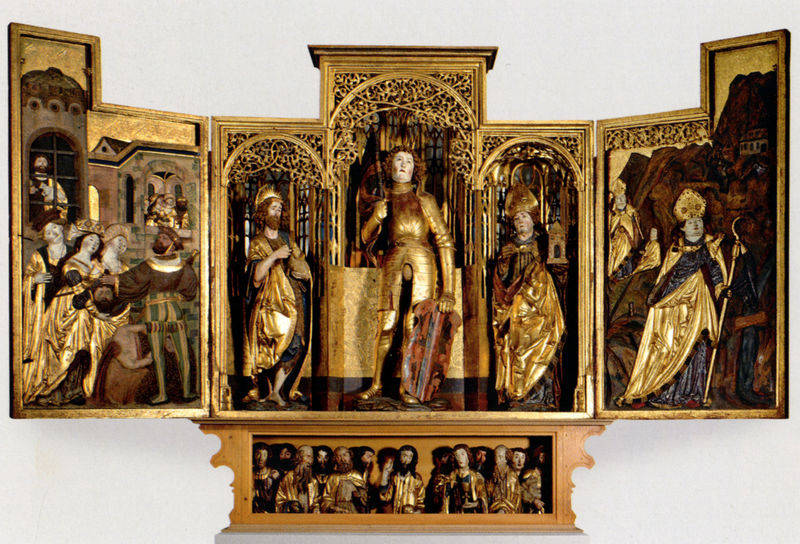
Titel: Ehemaliger Hochaltar der Pfarrkirche in Weisweil bei Freiburg
Künstler: unbekannt
Standort: Karlsruhe
Institution: Badisches Landesmuseum
Schlagwörter: flügel, mann, frauen, menschen, fenster, frau, holz, mensch, kirche, figur, geistlicher, gold, personen, gotik, krone, renaissance, skulptur, deutschland, relief, stab, figuren, bischof, lanze, papst, ornamente, foto, schild, religion, schwert, waffe, ritter, rüstung, altar, arkaden, schnitzerei, wappen, christus, jesus, rundbögen, heiliger, mitra, orleans, heilige, innenseite, jünger, heilig, maria, wandbild, gefangener, szenen, fassung, christentum, geschnitzt, tryptichon, maßwerk, gesprenge, predella, retabel, schnitzaltar, flügelaltar, triptychon, apostel, bischofsstab, blattgold, altarretabel, farbfassung, bischhof, heilige johanna, bischofsstag, predela, filament